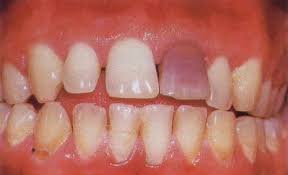
Condition: Tooth Discoloration